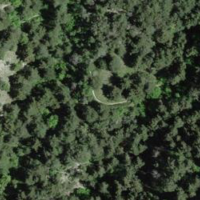
EUNIS habitat code: 43
Species observed at this site:
Libelloides coccajus
Cephalanthera longifolia